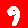
Digit: 9